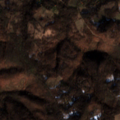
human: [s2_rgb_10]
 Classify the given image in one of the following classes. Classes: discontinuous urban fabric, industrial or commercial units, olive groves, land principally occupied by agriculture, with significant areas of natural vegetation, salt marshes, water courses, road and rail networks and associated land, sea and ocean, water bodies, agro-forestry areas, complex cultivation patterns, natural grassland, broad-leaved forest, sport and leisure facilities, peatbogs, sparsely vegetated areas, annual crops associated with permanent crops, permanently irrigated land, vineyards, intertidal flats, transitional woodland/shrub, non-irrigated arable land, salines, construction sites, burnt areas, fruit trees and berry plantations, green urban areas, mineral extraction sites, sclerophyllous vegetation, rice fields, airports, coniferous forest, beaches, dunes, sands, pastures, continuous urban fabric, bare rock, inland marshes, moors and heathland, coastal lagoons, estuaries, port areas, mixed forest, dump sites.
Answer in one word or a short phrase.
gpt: complex cultivation patterns, land principally occupied by agriculture, with significant areas of natural vegetation, broad-leaved forest, transitional woodland/shrub